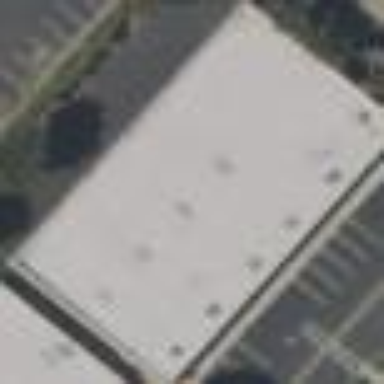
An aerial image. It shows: Commercial building.